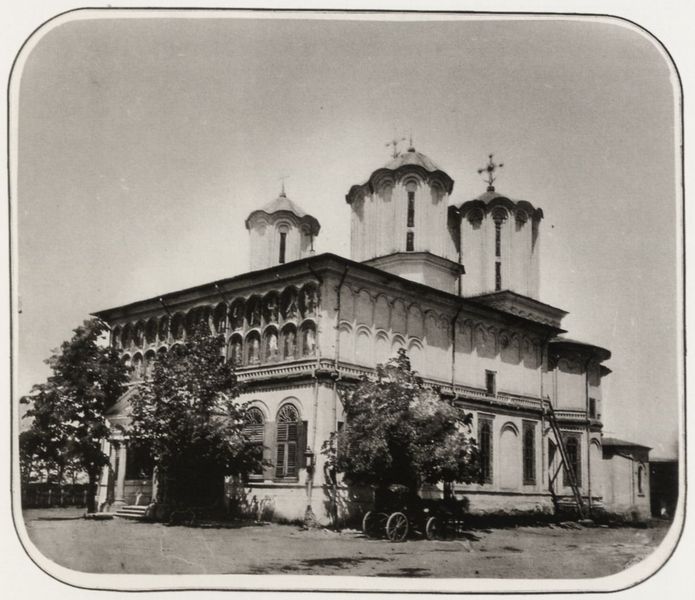
Titel: Die Bischofskirche in Bukarest
Künstler: Carol Szathmari
Standort: Köln
Institution: Agfa Photo-Historama
Schlagwörter: baum, blätter, himmel, laub, schatten, weiß, bäume, fenster, grau, licht, schwarz, säulen, tür, dach, gebäude, haus, rasen, wiese, architektur, rahmen, kirche, drei, fensterläden, räder, turm, garten, spanien, ecke, ansicht, bogen, fassade, süden, fahne, russland, kutsche, läden, platz, speichen, sepia, auto, rad, wagen, leiter, treppe, stufe, stufen, tor, anbau, foto, fotografie, photographie, bögen, eingang, nische, fensterladen, kloster, kreuz, türmchen, türme, palast, asien, schwarz weiss, photo, ecken, sims, gesims, kreuze, wagenräder, abgerundet, quadrat, nabe, nischen, bogenfenster, eckansicht, weiiß, hauseck, südamerika, gekehlt, orthodox, schwarzweis, arcitektur, russisch orthodox